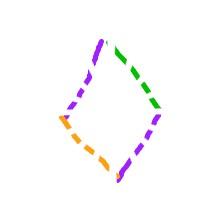
Shape: rhombus